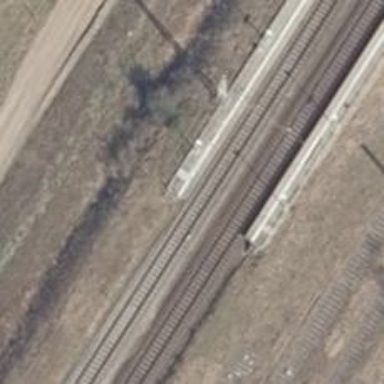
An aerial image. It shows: Platform edge at railway station.